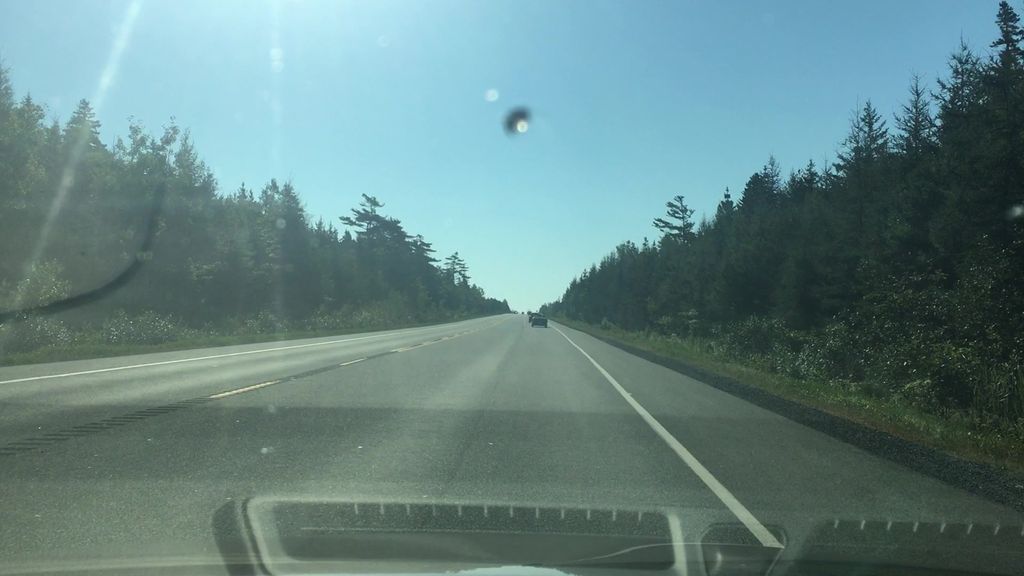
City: halifax